Field crop: maize
Growth stage: 2
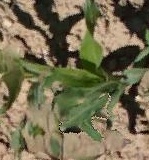
Species: maize